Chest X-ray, PA view. Patient: 42 years old, sex F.
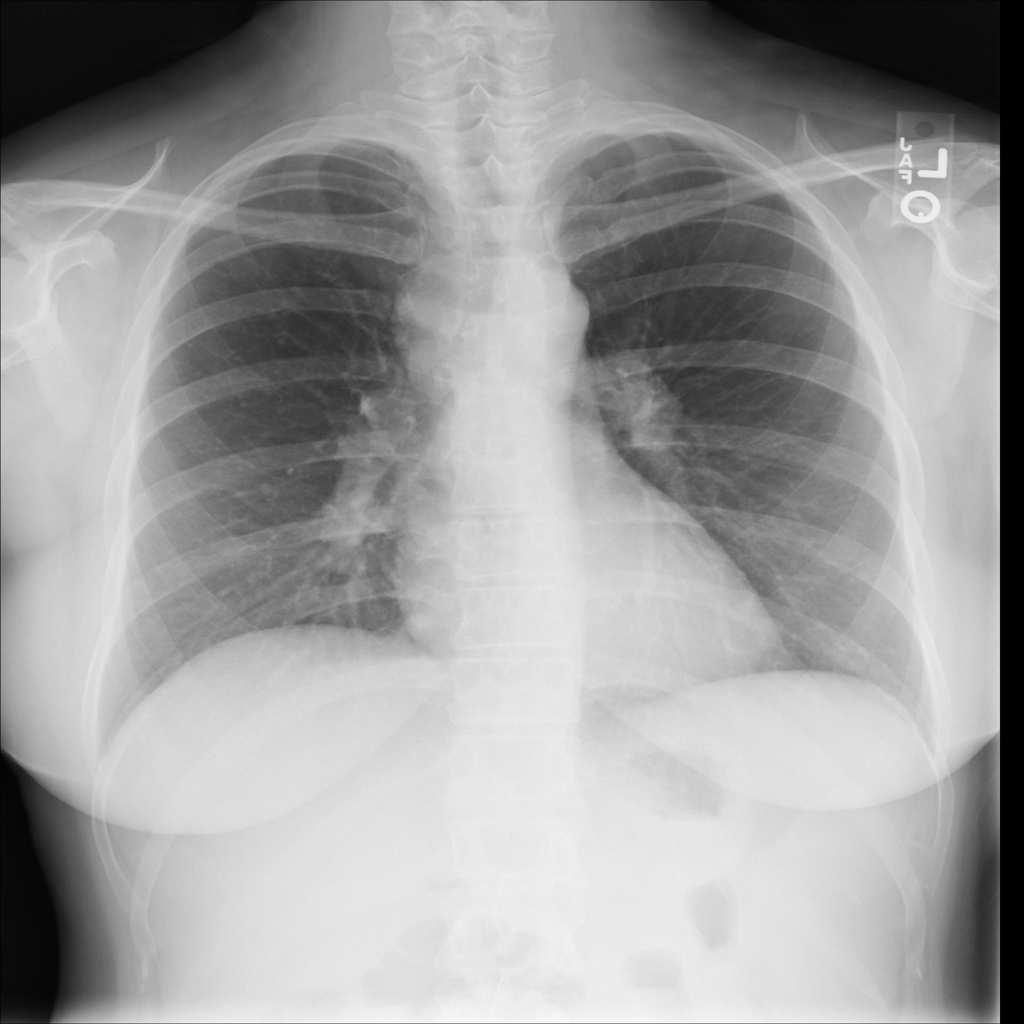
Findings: No Finding